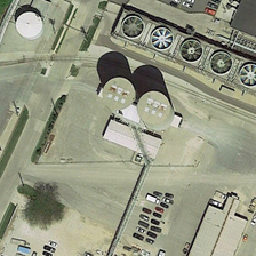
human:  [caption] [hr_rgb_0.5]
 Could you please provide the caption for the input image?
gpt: in the middle of a parking lot a few oil storage jar .

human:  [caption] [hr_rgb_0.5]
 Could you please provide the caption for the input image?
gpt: There are still many cars parked with only a small amount of green coverage.

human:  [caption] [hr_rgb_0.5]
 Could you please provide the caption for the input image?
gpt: cement ground lined with a big factory, and some metal building .

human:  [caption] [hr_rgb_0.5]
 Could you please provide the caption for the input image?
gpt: there was no oil for the car after work workers provide convenience .

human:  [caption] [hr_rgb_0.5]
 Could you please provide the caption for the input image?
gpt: There were also many cars that stopped with only a small amount of green covering.